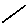
Label: line